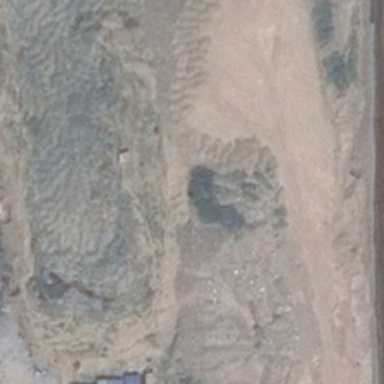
A road is near a piece of bareland .